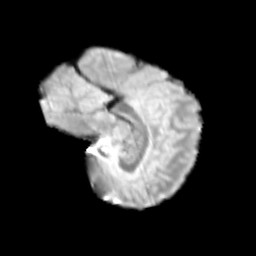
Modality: T2w
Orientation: sagittal
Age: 10
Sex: female
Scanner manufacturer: siemens
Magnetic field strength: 3 T
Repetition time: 3.8 s
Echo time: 0.07 s